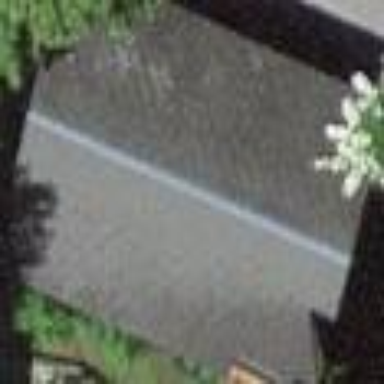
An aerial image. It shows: View of roof of building.